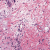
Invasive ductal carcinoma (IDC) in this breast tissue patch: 1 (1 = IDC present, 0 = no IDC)